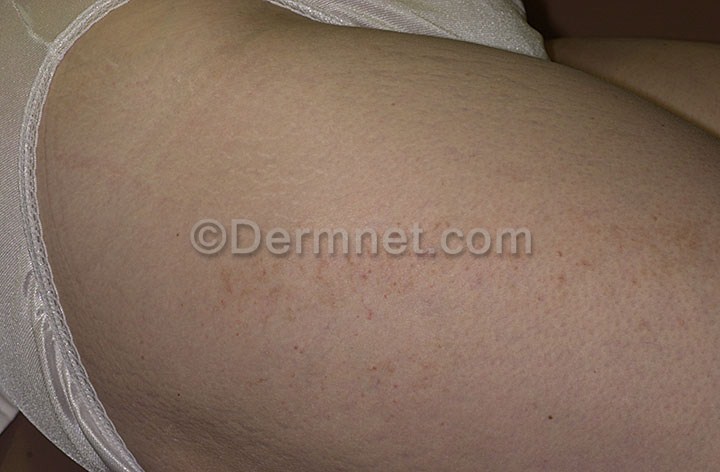
Disease: Bullous Disease Photos